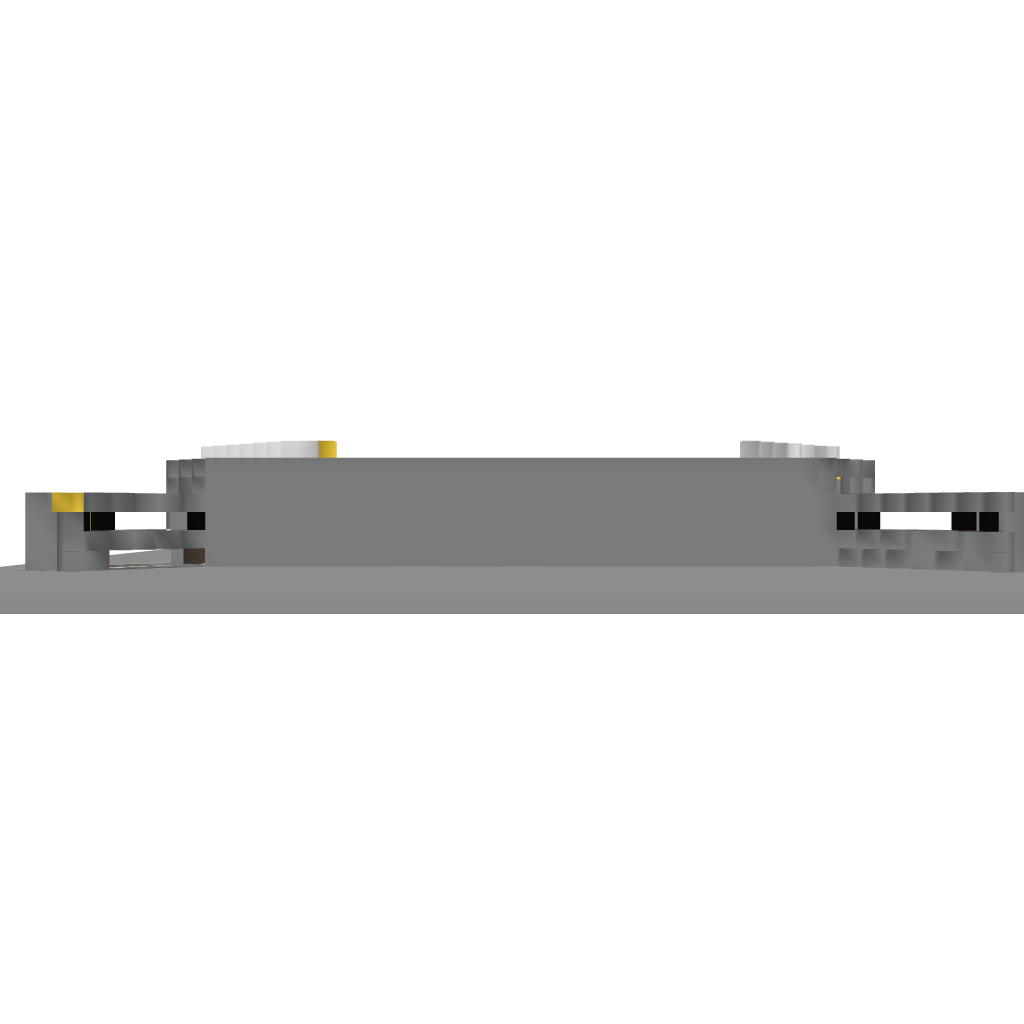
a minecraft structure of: My Spawn